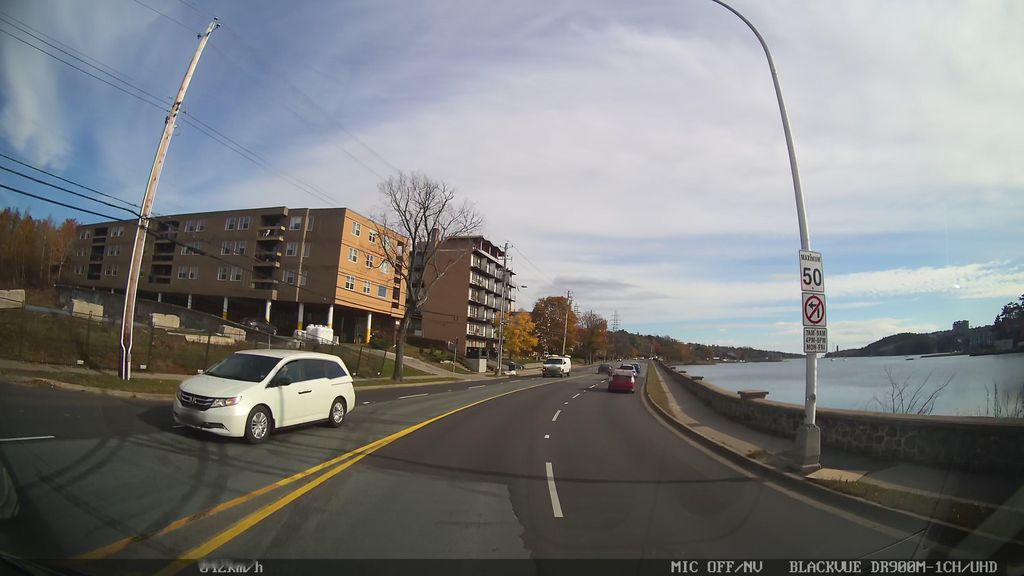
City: halifax